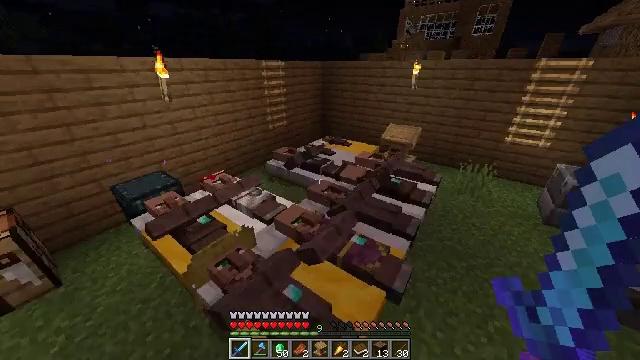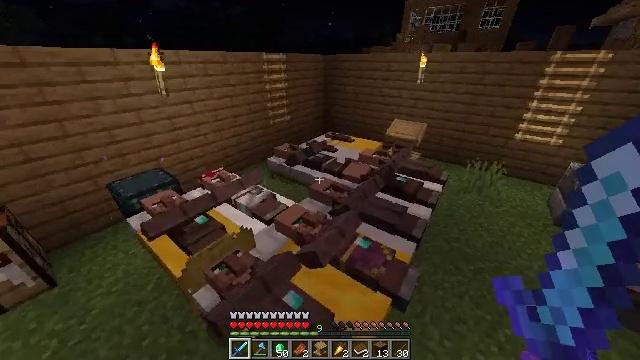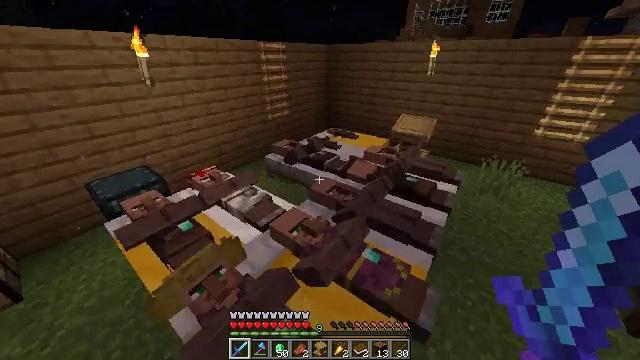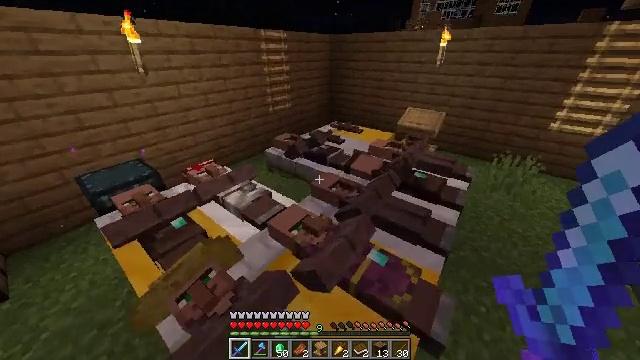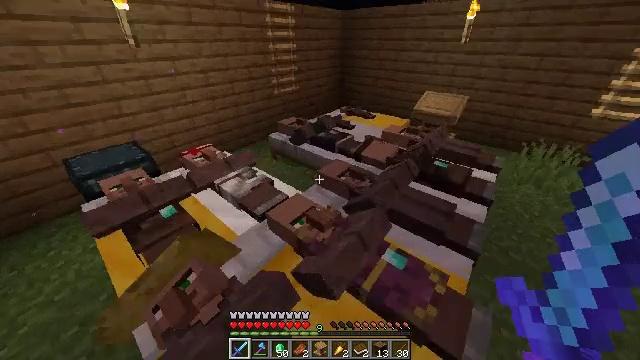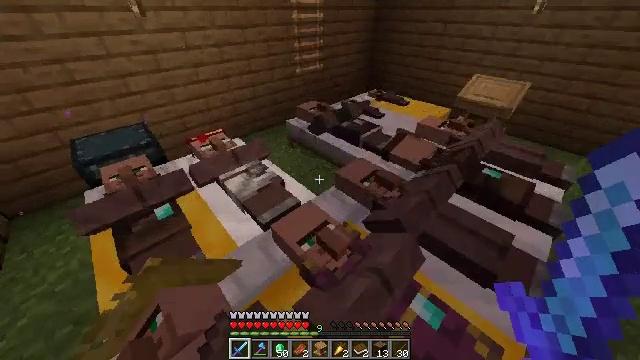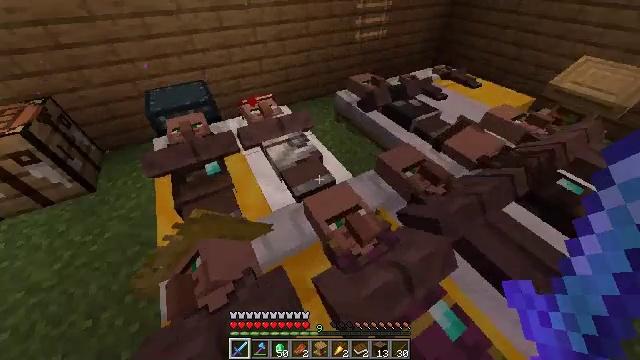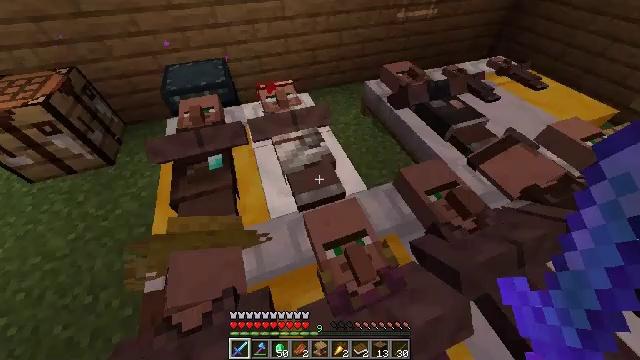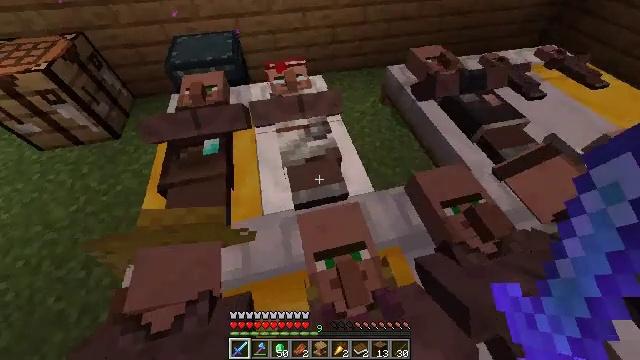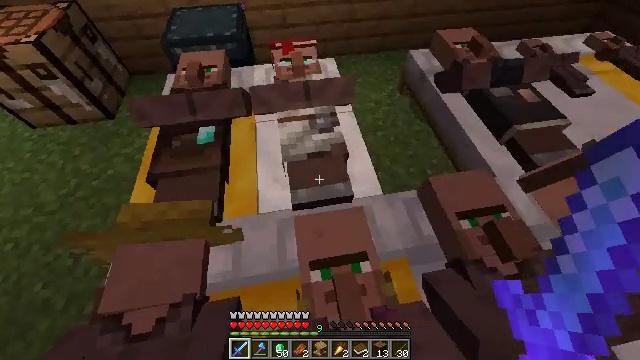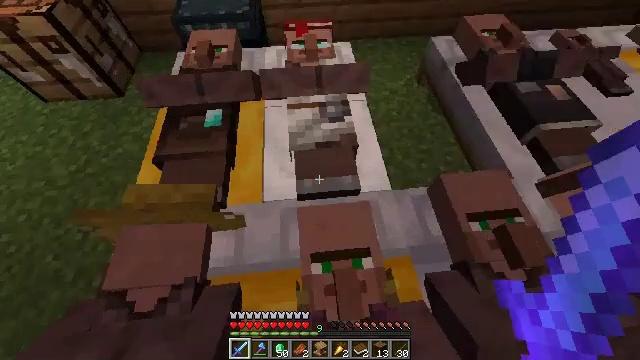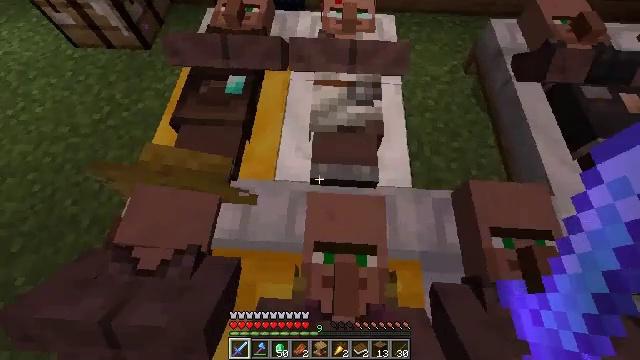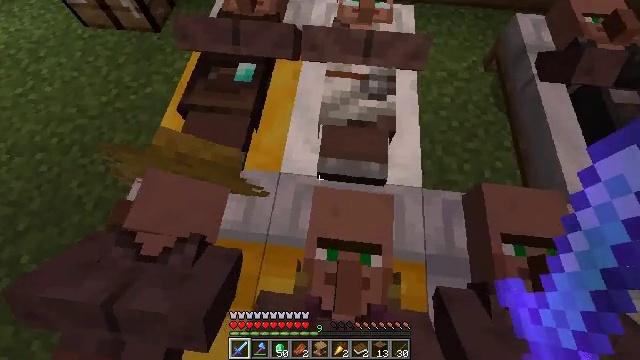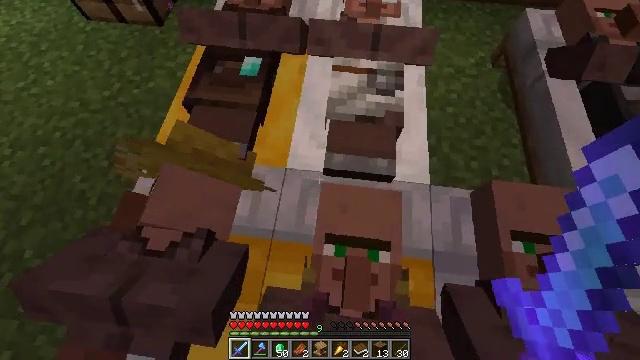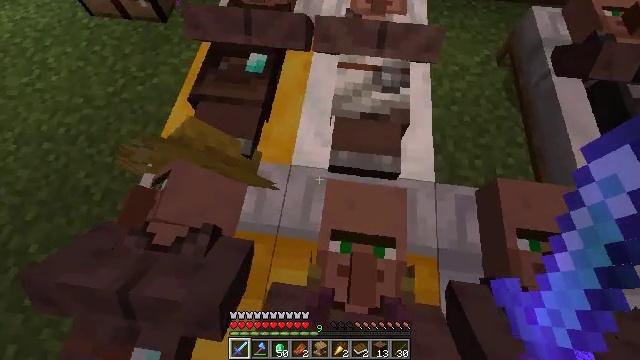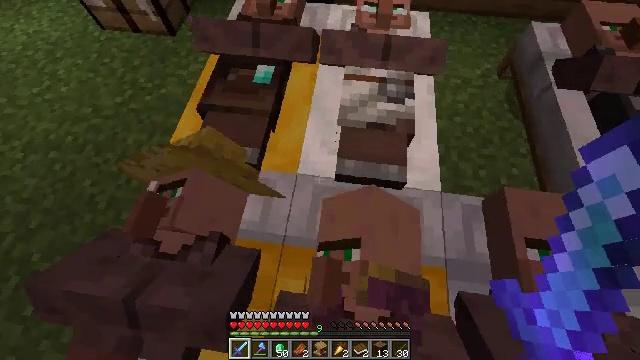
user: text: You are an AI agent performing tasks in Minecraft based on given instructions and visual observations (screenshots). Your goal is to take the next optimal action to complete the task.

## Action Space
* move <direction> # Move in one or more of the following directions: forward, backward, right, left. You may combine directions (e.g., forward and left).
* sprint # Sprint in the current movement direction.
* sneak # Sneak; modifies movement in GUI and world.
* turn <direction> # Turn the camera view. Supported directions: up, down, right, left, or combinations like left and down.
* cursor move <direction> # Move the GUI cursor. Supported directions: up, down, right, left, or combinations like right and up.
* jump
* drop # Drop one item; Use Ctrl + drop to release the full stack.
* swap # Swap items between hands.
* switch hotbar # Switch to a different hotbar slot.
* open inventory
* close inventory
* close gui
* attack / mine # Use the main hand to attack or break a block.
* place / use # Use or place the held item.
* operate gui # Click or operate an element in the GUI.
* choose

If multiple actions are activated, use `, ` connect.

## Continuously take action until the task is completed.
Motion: motion action
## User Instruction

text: Mine the white bed.
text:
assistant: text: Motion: move forward, sprint, turn down
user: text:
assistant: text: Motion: move forward, sprint
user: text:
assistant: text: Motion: move forward, sprint, turn down
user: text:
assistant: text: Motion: move forward, turn left and down
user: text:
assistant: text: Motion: move forward, turn left and down
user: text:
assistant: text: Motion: move forward, turn left and down
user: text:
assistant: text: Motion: move forward, turn left and down
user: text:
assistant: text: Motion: turn left and down
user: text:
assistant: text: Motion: turn left and down
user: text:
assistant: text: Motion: turn left and down
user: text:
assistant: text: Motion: turn left and down
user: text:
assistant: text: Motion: turn left and down
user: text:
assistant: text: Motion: no_op
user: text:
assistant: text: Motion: no_op
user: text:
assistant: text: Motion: turn up
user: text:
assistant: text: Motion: turn right and up
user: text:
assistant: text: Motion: turn right and up
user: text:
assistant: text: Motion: attack / mine
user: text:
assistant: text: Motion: attack / mine
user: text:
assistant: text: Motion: turn up, attack / mine
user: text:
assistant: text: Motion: attack / mine
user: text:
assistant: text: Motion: attack / mine
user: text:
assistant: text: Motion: attack / mine
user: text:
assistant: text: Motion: turn right, attack / mine
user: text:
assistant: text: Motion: turn right and up, attack / mine
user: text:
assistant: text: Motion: attack / mine
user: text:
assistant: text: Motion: attack / mine
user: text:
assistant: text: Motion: turn right, attack / mine
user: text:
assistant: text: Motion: attack / mine
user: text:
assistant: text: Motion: attack / mine